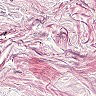
Metastatic tissue present: no